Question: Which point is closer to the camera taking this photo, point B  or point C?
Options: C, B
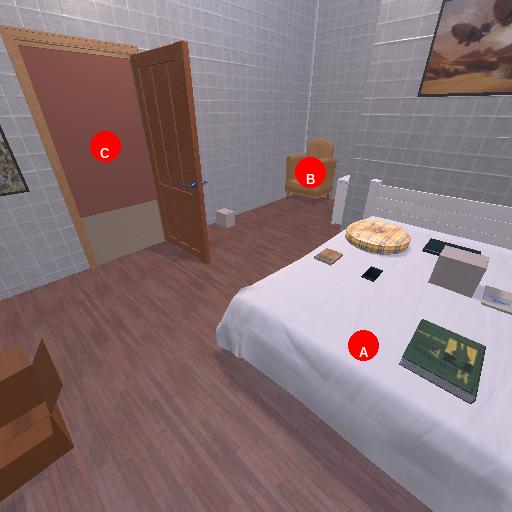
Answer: C